Field crop: maize
Growth stage: 2
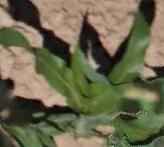
Species: maize